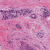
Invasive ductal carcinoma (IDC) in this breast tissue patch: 1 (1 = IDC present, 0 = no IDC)